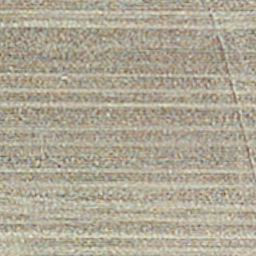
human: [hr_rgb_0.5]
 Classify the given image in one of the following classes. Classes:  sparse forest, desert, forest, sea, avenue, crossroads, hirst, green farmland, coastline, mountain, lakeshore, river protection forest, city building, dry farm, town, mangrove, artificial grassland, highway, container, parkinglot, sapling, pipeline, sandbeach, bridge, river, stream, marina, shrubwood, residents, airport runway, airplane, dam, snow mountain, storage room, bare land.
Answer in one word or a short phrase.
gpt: dry farm